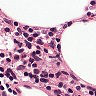
Metastatic tissue present: no